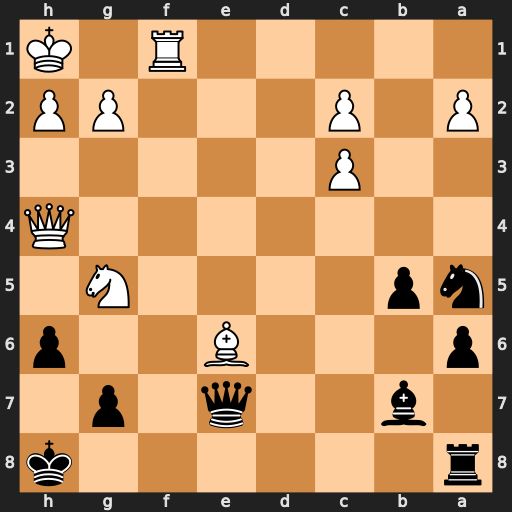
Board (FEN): r6k/1b2q1p1/p3B2p/np4N1/7Q/2P5/P1P3PP/5R1K
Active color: b
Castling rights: -
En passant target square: -
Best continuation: Qxg5 Qxg5 hxg5